Question: Alright... No one laugh... I am working on an app in MIT/Google Appinventor. Here's a rundown:
- - If the item is in the list then
Find that items position index in the inventory list.
Use that items index, to increment the value in the quantity list by 1.- If the item is not in the list then
Add that item to the inventory, and add a "1" to the quantity.
I can't see why it won't work so I was just checking to see if there are any obvious flaws in my logic. If the logic looks solid, then I should be able to figure out the Appinventor problem to make it work.

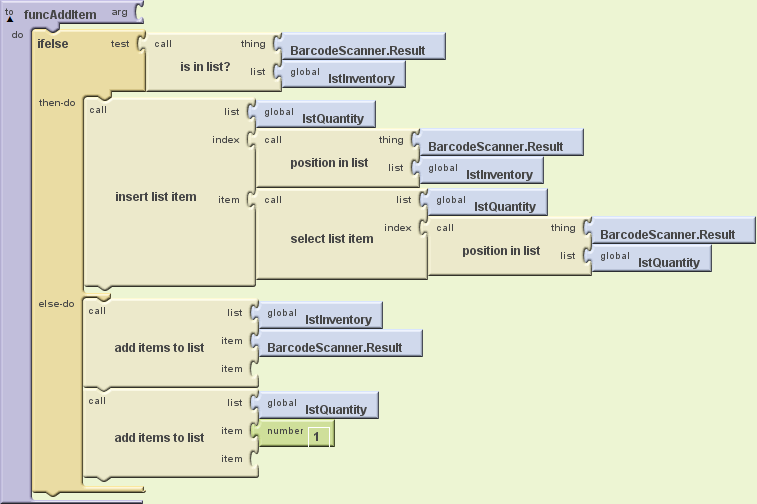
Answer: Here's your function translated (accurately?) into pseudo-code to help with my own understanding (and hopefully others'):
'''
function addItem:
if inventoryList.contains(scannerResult):
inventoryPosition = inventoryList.positionOf(scannerResult)
quantityPosition = quantityList.positionOf(scannerResult)
quantityItem = quantityList.selectListItemAt(quantityPosition)
quantityList.insert(quantityItem at inventoryPosition)
else
inventoryList.add(scannerResult)
quantityList.add(1)
'''
The problem appears to be in the logic when the scanner result is already in the list. I don't know the relevant app-inventor functions, but I think that you want something more like:
'''
if inventoryList.contains(scannerResult):
inventoryPosition = inventoryList.positionOf(scannerResult)
quantity = quantityList.selectListItemAt(inventoryPosition)
quantityList.setListItemAt(quantityPosition to quantity + 1)
'''
That last line is the bit I don't know how to translate into app-inventor language, but hopefully it's enough to point you in the right direction.